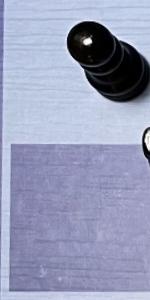
Label: Empty